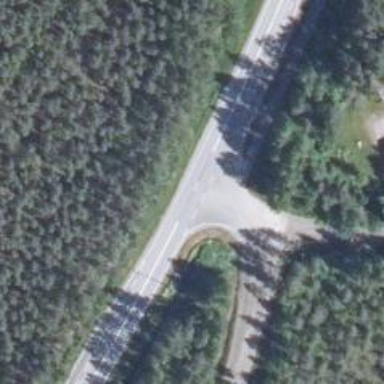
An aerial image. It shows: Asphalt road classified as tertiary.